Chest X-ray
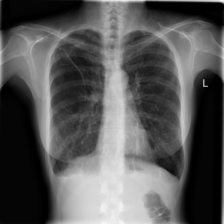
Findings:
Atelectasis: negative
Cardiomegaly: negative
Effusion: negative
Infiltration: negative
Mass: negative
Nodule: negative
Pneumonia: negative
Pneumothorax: negative
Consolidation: negative
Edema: negative
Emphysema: negative
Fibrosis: negative
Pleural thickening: negative
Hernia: negative